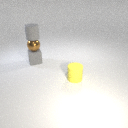
small gray rubber cylinder above small brown metal sphere